Question: i am using this <URL>
Now i am doing a way to clone the select dropdown. A button to add cloned divs.
So, an user have a initial dropdown, but he can add more. The div is cloned.
The main problem is that when i clone the div, the dropdown is associated to initial dropdown and no to the new, that is cloned. The result is: all dropdowns of the new cloned divs have the event to open the select associated to the first.

Script to call the plug in
'''
<script language="javascript" type="text/javascript">
$(document).ready(function() {
$(".mydds").msDropDown();
})
</script>
'''
script to clone
'''
<script type="text/javascript">
$(document).ready(function() {
$('#adicionar').live('click', function(){
var num = $('.linguas').length;
var newNum = new Number(num + 1);
var newElem = $('#copiar' + num).clone(true).prop('id', 'copiar' + newNum);
newElem.children(':text').prop('name', "myformdata[languages" + newNum + "]").prop('languages', 'languages' + newNum).val('');
$('#copiar' + num).after(newElem);
$('#apagar').prop('disabled', '');
});
</script>
'''
Any idea to solve the problem?
Basically i think the event associated to dropdown is not copied...
thanks
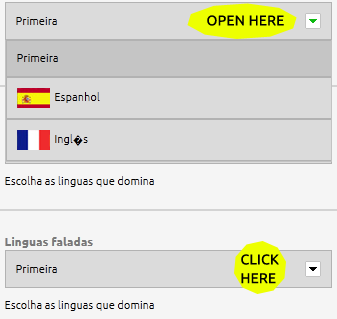
Answer: Assuming you have only one dropdown per cloned element, you can use
'''
$('#adicionar').live('click', function(){
var num = $('.linguas').length;
var newNum = new Number(num + 1);
var newElem = $('#copiar' + num).clone(true, true).attr('id', 'copiar' + newNum);
var id = newElem.find('select').msDropDown().data('dd').get('id');
newElem.find('[id]').each(function(){
$(this).attr('id',this.id.replace(id,'customid_' + newNum,'g') );
});
$('#copiar' + num).after(newElem);
newElem.find('select').msDropDown();
});
'''
The problem is that the plugin gives an id to the initial 'select' element, and uses that id to create other elements and also to refer to its related 'select'.
You will need to modify all those ids as well as the reference.. ()
<URL>